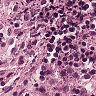
Metastatic tissue present: no